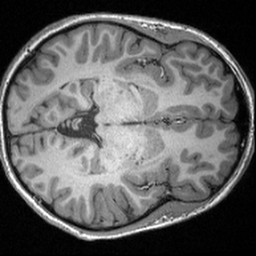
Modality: T1w
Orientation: axial